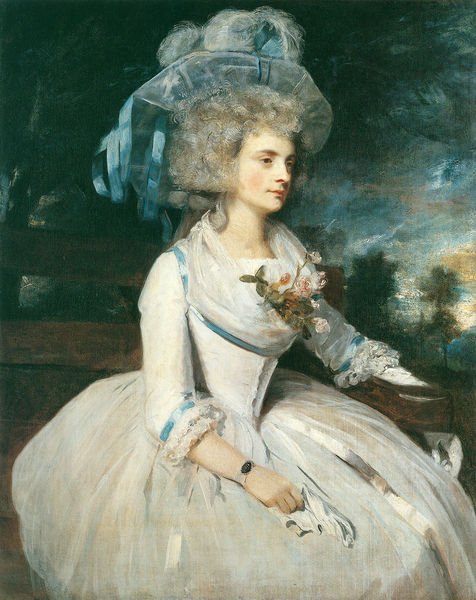
Titel: Lady Skipwith
Künstler: Sir Joshua Reynolds
Institution: New York, The Frick Collection
Schlagwörter: baum, blau, feder, gemälde, hand, himmel, schatten, weiß, wolken, bäume, landschaft, sitzen, ausschnitt, blume, blumen, brust, frankreich, frau, frisur, grau, handschuh, handschuhe, hintergrund, holz, hut, kleid, licht, mund, nase, profil, dame, park, rosen, schal, tuch, malerei, augen, band, federn, gesicht, portrait, porträt, natur, haare, stoff, rokkoko, schleifen, kinn, locken, madame, seide, garten, himmelblau, perücke, taille, tüll, bank, französisch, hutband, uhr, rüschen, ölfarbe, taschentuch, armband, armreif, geschnürt, korsett, bänder, lady, gaze, graue haare, damenbildnis, handschu, frau porträt, bankrosen, pitzen